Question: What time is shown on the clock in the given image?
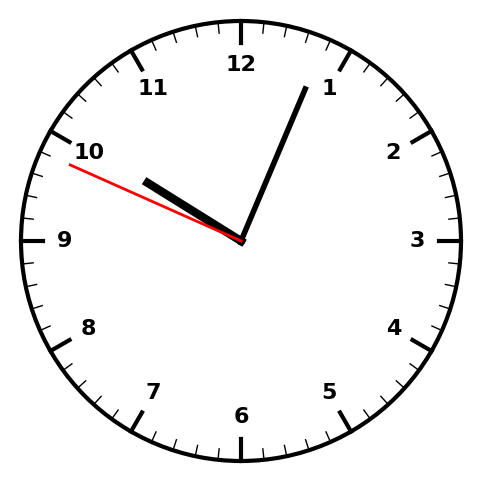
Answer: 10:03:49